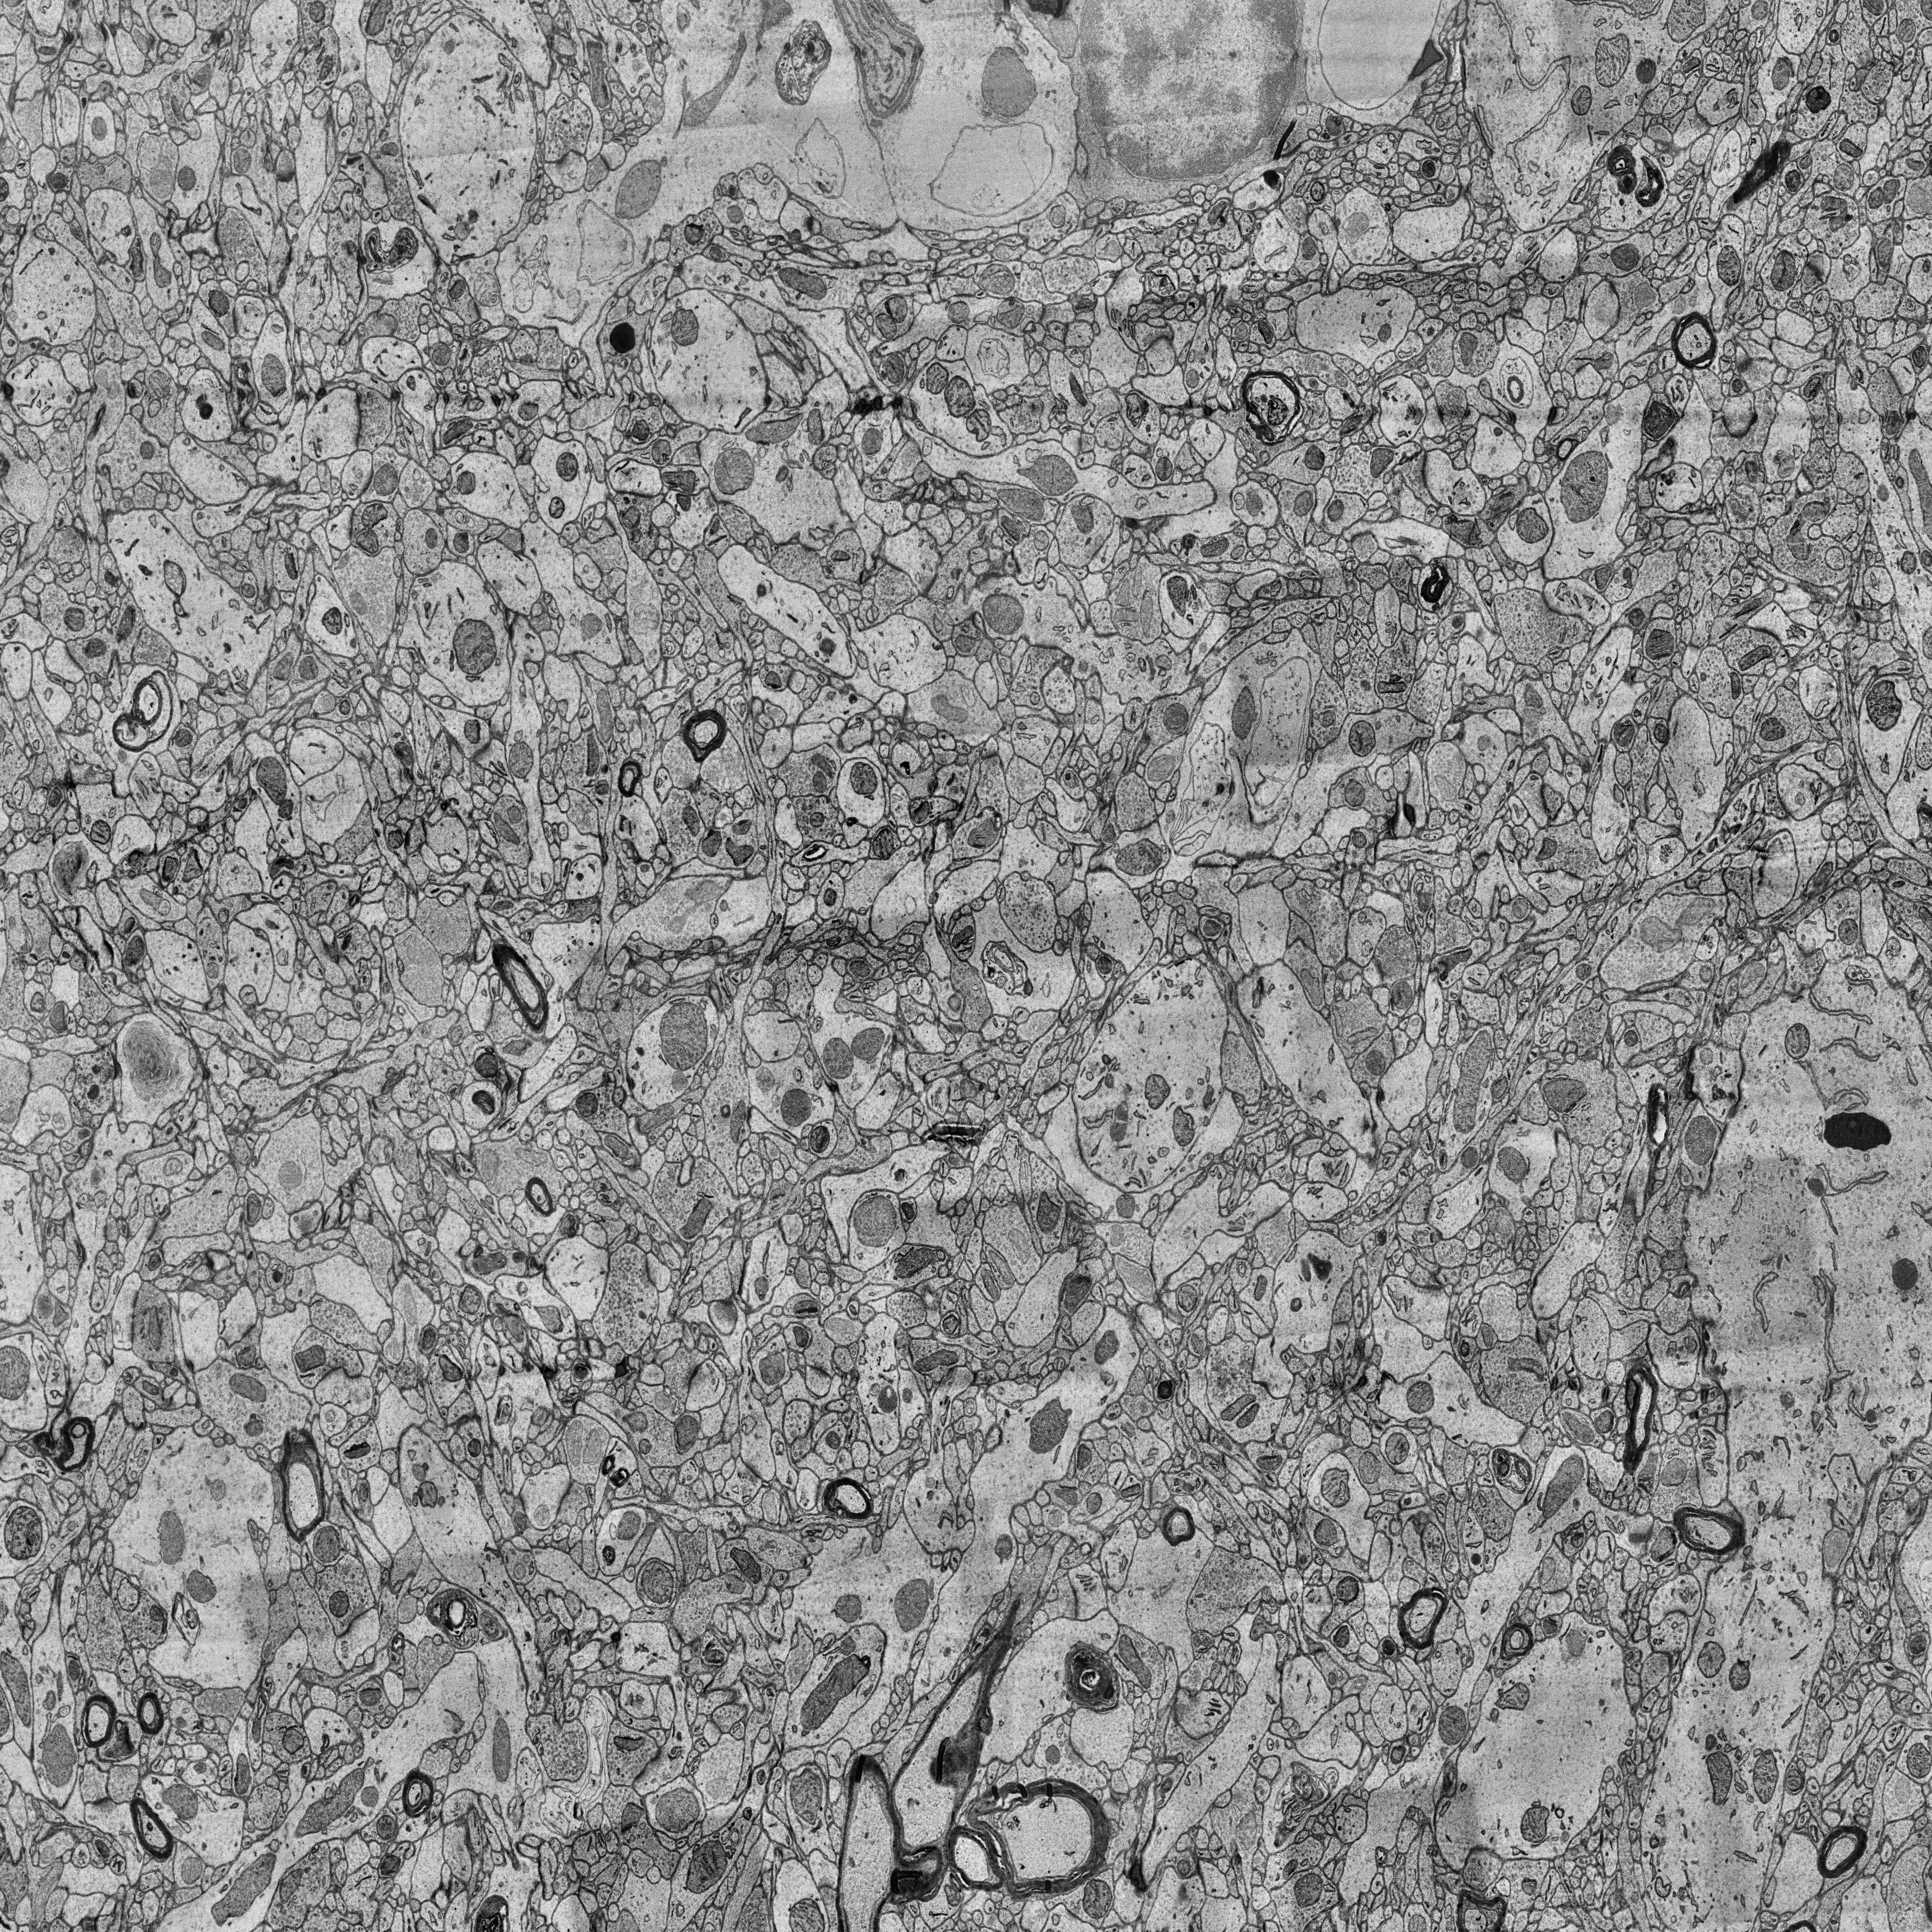
Electron microscopy slice of human cortex tissue
Slice depth (z): 155
Mitochondria instances in slice: 498